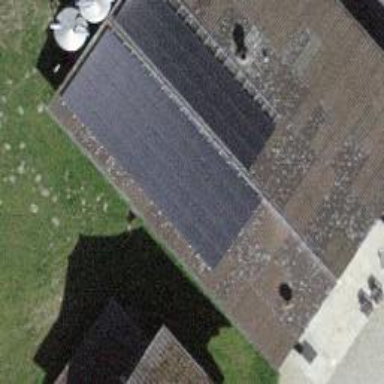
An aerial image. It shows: Solar power generator utilizing photovoltaic technology with solar photovoltaic panels.